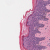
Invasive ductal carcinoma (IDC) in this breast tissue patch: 0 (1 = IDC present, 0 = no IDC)